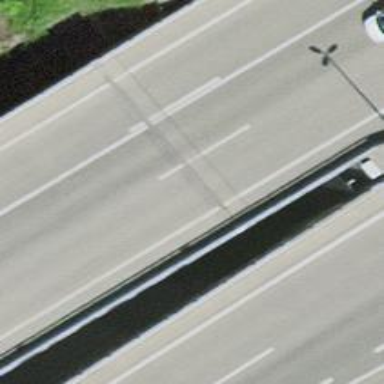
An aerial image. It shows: Asphalt motorway.